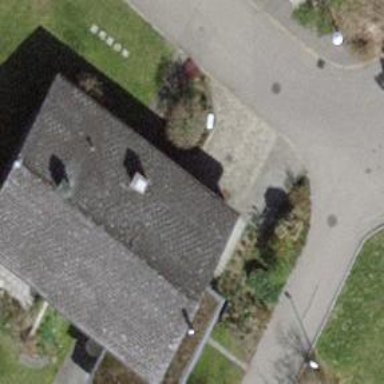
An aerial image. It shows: Building with tiled roof.